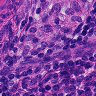
Metastatic tissue present: no